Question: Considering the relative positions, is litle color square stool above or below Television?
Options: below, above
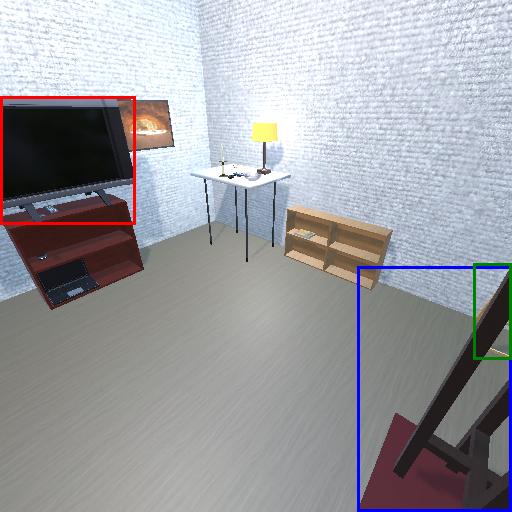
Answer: below